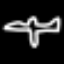
Label: airplane